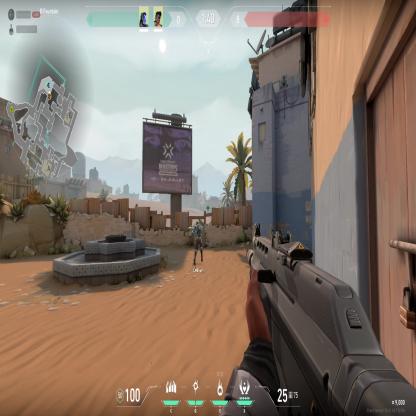
Label: teammate